Question: I found this
StackOverflow <URL>
on which I'm basing my next project.
For each of the "Option" segment button, I want to show a different
HTML page. I've changed the SegView class to accomplish this. However, now
I'd like to set my left and right margin to provide a 10% gap. In
other words, my content would be centered in the middle 80%.
Is it possible to simply configure my containers to have a margin so my content is jammed against the borders?

Here's the modified SegView class from the other StackOverFlow <URL>:
'''
Ext.define('SenchaFiddle.view.SegView', {
extend: 'Ext.Container',
xtype: 'seg-view',
config: {
layout: 'fit',
items: [
{
layout: 'vbox',
items: [
{
xtype: 'segmentedbutton',
allowDepress: true,
layout:{pack:'center'},
items: [
{
text: 'Option 1',
pressed: true,
handler: function () {
console.log("Picked #1");
Ext.getCmp('card-container').setActiveItem(0);
}
},
{
text: 'Option 2',
handler: function () {
Ext.getCmp('card-container').setActiveItem(1);
}
},
{
text: 'Option 3',
handler: function () {
Ext.getCmp('card-container').setActiveItem(2);
}
}
]
},
{
xtype: 'container',
flex: 10,
id: 'card-container',
layout: {
type: 'card'
},
items: [
{
xtype: 'container',
style: 'background-color: #fff',
items: [
{
html: ['<h2 style="text-align: center;">Lorum ipsum</h2>',
"<p>Lorem Ipsum is simply dummy text of the printing and typesetting industry. Lorem Ipsum has been the industry's standard dummy text ever since the 1500s, when an unknown printer took a galley of type and scrambled it to make a type specimen book. It has survived not only five centuries, but also the leap into electronic typesetting, remaining essentially unchanged. It was popularised in the 1960s with the release of Letraset sheets containing Lorem Ipsum passages, and more recently with desktop publishing software like Aldus PageMaker including versions of Lorem Ipsum.</p>",
'<p>Hello world</p>'].join("")
},
{
html: ['<h2 style="text-align: center;">Lorum ipsum</h2>',
"<p>Lorem Ipsum is simply dummy text of the printing and typesetting industry. Lorem Ipsum has been the industry's standard dummy text ever since the 1500s, when an unknown printer took a galley of type and scrambled it to make a type specimen book. It has survived not only five centuries, but also the leap into electronic typesetting, remaining essentially unchanged. It was popularised in the 1960s with the release of Letraset sheets containing Lorem Ipsum passages, and more recently with desktop publishing software like Aldus PageMaker including versions of Lorem Ipsum.</p>",
'<p>Hello world</p>'].join("")
}
]
},
{
html: ['<p>Lorum ipsum</p>',
'<p>Page #2</p>'].join(""),
style: 'background-color: #666'
},
{
html: ['<p>Lorum ipsum</p>',
'<p>Page #3</p>'].join(""),
style: 'background-color: #333'
}
]
}
]
}
]
}
});
'''
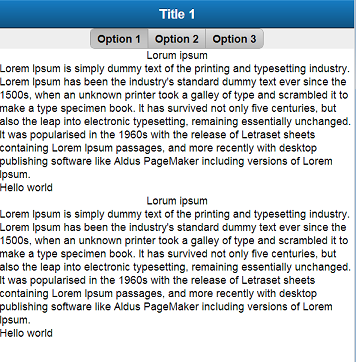
Answer: Just give class to containser
'''
items: [{
xtype: 'container',
cls : 'content',
items: [{
html: ['<h2 style="text-align: center;">Lorum ipsum</h2>',
"<p>Lorem Ipsum is simply dummy text of the printing and typesetting industry. Lorem Ipsum has been the industry's standard dummy text ever since the 1500s, when an unknown printer took a galley of type and scrambled it to make a type specimen book. It has survived not only five centuries, but also the leap into electronic typesetting, remaining essentially unchanged. It was popularised in the 1960s with the release of Letraset sheets containing Lorem Ipsum passages, and more recently with desktop publishing software like Aldus PageMaker including versions of Lorem Ipsum.</p>",
'<p>Hello world</p>'].join("")
},
{
html: ['<h2 style="text-align: center;">Lorum ipsum</h2>',
"<p>Lorem Ipsum is simply dummy text of the printing and typesetting industry. Lorem Ipsum has been the industry's standard dummy text ever since the 1500s, when an unknown printer took a galley of type and scrambled it to make a type specimen book. It has survived not only five centuries, but also the leap into electronic typesetting, remaining essentially unchanged. It was popularised in the 1960s with the release of Letraset sheets containing Lorem Ipsum passages, and more recently with desktop publishing software like Aldus PageMaker including versions of Lorem Ipsum.</p>",
'<p>Hello world</p>'].join("")}
]}
'''
'''
.content{
padding-left: 10%;
padding-right: 10%;
background-color: #fff;
}
'''